Question: ## What I'm trying to achieve
Well, the title might not have explained the problem very well, so here goes:
I am trying to create a Win32 app using MFC that lets you edit and inspect other windows.
I want the user to be able to select other windows.
I got inspired by the "Find Window Process" tool on the toolbar on sysinternals applications such as ProcessExplorer.

The way it works is you click, then the window disappears, and then you drag it over the window you want to select. A border pops up around it and when you let go, it selects the window the mouse is over.
## My problem
The problem I was facing is that I don't know how to detect when the user lets go of the mouse on another window.
I detect mouse down using 'OnClick' in 'CMFCToolBarButton'
I tried using 'SetCapture()' but that did nothing.
I tried using 'OnNcLButtonUp' and 'OnLButtonUp' but neither of them worked. (alongside 'SetCapture')
Here's my code so far ('ChildView.cpp'):
'''
BEGIN_MESSAGE_MAP(CChildView, CWnd)
ON_WM_PAINT()
ON_UPDATE_COMMAND_UI(ID_TB_LOCATEWINDOW, &CChildView::EnableToolbarButton)
ON_UPDATE_COMMAND_UI(ID_TOOLS_MESSAGELAUNCHER, &CChildView::EnableToolbarButton)
ON_WM_XBUTTONUP()
// ON_WM_LBUTTONUP()
ON_WM_NCLBUTTONUP()
END_MESSAGE_MAP()
....
void CChildView::LocateWindow()
{
GetParentFrame()->ShowWindow(SW_MINIMIZE);
SetCapture();
}
void CChildView::OnNcLButtonUp(UINT nHitTest, CPoint point)
{
ReleaseCapture();
GetParentFrame()->ShowWindow(SW_NORMAL);
MessageBox(L"Stuff", L"");
CWnd::OnNcLButtonUp(nHitTest, point);
}
'''
I want to mention that the 'LocateWindow' function gets called when the toolbar button is clicked (as in mouse down, not mouse down AND up)
It is called from the 'OnClick' function.
Here's the code for that:
(I replace the button with 'OnToolbarReset')
'''
// CLocateWindowButton.cpp : implementation file
//
#include "pch.h"
#include "WindowHacker.h"
#include "MainFrm.h"
#include "CLocateWindowButton.h"
// CLocateWindowButton
IMPLEMENT_SERIAL(CLocateWindowButton, CMFCToolBarButton, 1)
// CLocateWindowButton member functions
CLocateWindowButton::CLocateWindowButton()
{
}
CLocateWindowButton::CLocateWindowButton(CMainFrame* mainFrame, UINT uiCmdID, LPCTSTR lpszText) : CMFCToolBarButton(uiCmdID, NULL, lpszText)
{
this->mainFrame = mainFrame;
}
BOOL CLocateWindowButton::OnClick(CWnd* pWnd, BOOL bDelay = TRUE) {
//(CMainFrame*)m_pWndParent->LocateWindow();
mainFrame->LocateWindow();
return FALSE;
}
void CLocateWindowButton::CopyFrom(const CMFCToolBarButton& src)
{
CMFCToolBarButton::CopyFrom(src);
mainFrame = ((CLocateWindowButton&)src).mainFrame;
}
//void CLocateWindowButton::AssertValid() const
//{
// CMFCToolBarButton::AssertValid();
//
// // TODO: Add your specialized code here and/or call the base class
//}
'''
:
It seems to work when I put it inside an 'LButtonDown' event, it just seems to not work when it is being detected from 'OnClick' in 'CMFCToolBarButton'
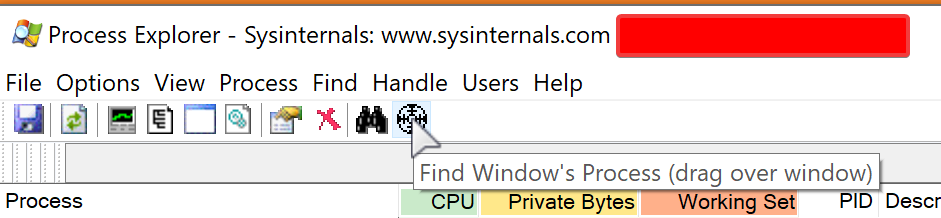
Answer: I found that in 'CMFCToolBar::OnLButtonUp', after calling 'OnClick' in the button, it recaptures the cursor, invalidating our 'SetCapture'.
BUT if I return 'TRUE' instead of 'FALSE' in 'OnClick', the mouse is not recaptured.
So changing this:
'''
BOOL CLocateWindowButton::OnClick(CWnd* pWnd, BOOL bDelay = TRUE) {
//(CMainFrame*)m_pWndParent->LocateWindow();
mainFrame->LocateWindow();
//ReleaseCapture();
this->mainFrame->SetCapture();
return FALSE;
}
'''
To this:
'''
BOOL CLocateWindowButton::OnClick(CWnd* pWnd, BOOL bDelay = TRUE) {
//(CMainFrame*)m_pWndParent->LocateWindow();
mainFrame->LocateWindow();
//ReleaseCapture();
this->mainFrame->SetCapture();
return TRUE; // The line is changed here
}
'''
The message gets sent to 'CMainFrame' instead.